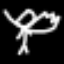
Label: angel